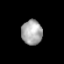
Tissue: prostate
Cell type: T cells
Senescence score: 0.3017
Nuclear area (px): 503
Mean DAPI intensity: 169.859